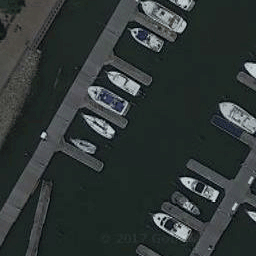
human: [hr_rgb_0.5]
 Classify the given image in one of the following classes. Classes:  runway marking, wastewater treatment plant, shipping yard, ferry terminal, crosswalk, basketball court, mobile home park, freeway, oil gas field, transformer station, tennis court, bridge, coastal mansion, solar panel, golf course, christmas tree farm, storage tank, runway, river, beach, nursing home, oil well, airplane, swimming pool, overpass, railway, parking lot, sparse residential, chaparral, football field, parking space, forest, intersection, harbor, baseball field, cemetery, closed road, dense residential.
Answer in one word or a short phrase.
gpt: harbor